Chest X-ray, PA view. Patient: 69 years old, sex M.
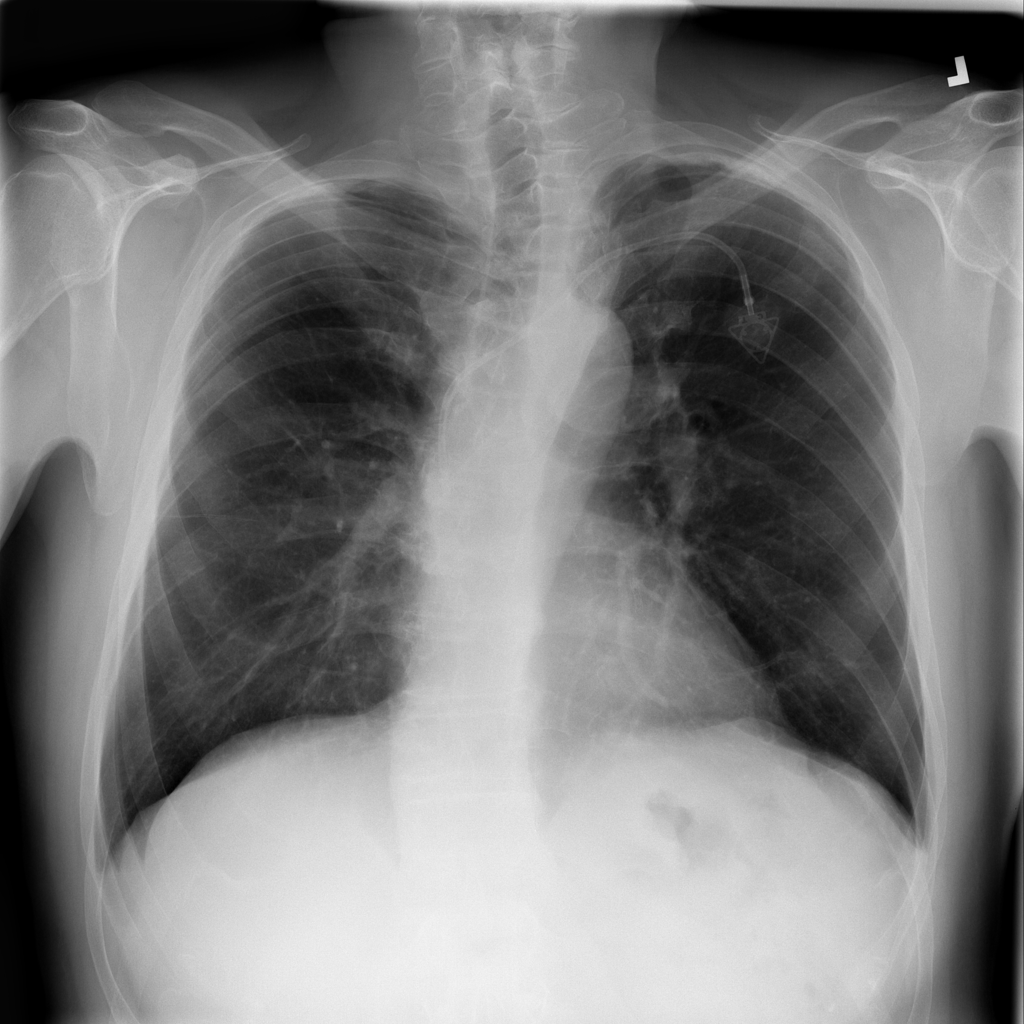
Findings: No Finding